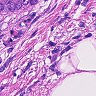
Metastatic tissue present: yes